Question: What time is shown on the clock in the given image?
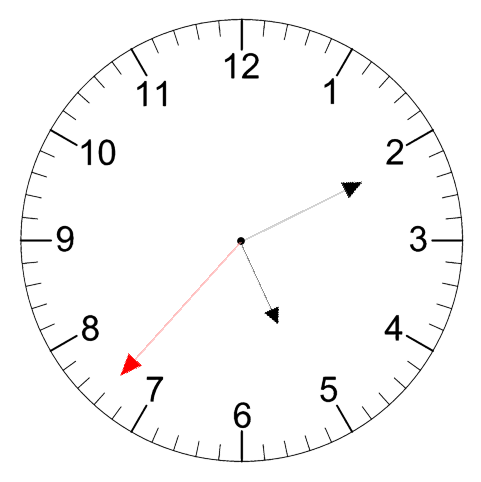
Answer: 05:10:37